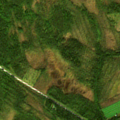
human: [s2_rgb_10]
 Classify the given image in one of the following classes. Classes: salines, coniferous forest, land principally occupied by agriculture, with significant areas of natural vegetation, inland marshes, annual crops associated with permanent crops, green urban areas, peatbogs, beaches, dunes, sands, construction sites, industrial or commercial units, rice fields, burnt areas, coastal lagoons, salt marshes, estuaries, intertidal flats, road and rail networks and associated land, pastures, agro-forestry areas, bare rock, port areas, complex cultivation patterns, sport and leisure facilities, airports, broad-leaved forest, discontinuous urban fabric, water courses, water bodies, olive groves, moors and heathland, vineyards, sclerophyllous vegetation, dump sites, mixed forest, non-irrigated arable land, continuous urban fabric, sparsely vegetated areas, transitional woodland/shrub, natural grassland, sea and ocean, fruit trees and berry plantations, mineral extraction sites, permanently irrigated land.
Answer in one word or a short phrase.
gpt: coniferous forest, mixed forest